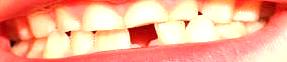
Condition: hypodontia